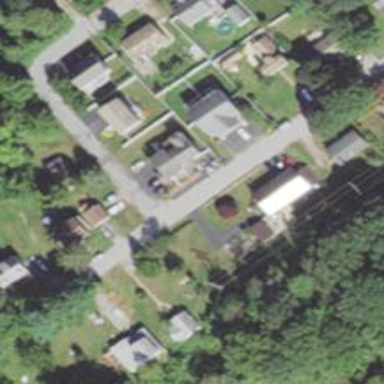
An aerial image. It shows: Residential driveway.